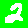
Digit: 2